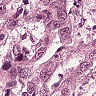
Metastatic tissue present: yes